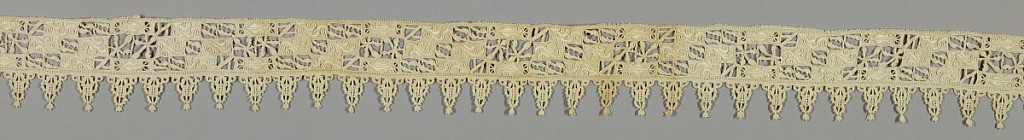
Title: Border
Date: mid–late 16th century
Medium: linen Technique: grid of withdrawn element work with embroidery and needle lace, reticella style
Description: Border design with varying sizes of squares arranged on a diagonal line. Pointed border.